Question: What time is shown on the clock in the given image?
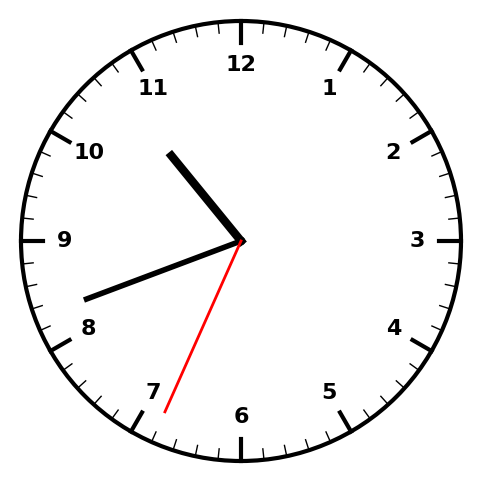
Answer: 10:41:34